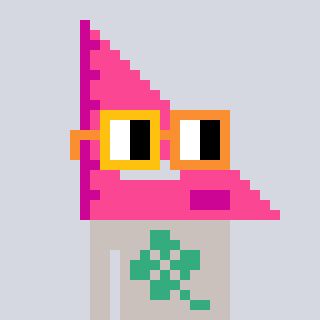
a pixel art character with square yellow and orange glasses, a squadron ruler-shaped head and a foggrey-colored body on a cool background